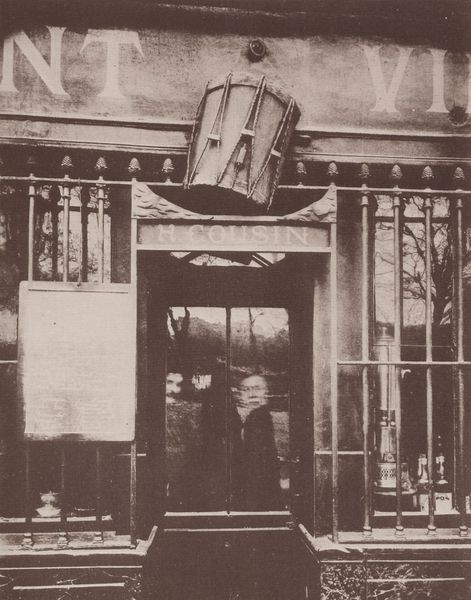
Titel: Ladenschilder, "Au tambour"
Künstler: Jean Eugène Auguste Atget
Schlagwörter: himmel, mann, schatten, bäume, äste, fenster, glas, grau, licht, schaufenster, tür, gebäude, zaun, architektur, mensch, sockel, spiegelung, zweige, gitter, figur, schrift, winter, laden, moment, tafel, fallen, momentaufnahme, unscharf, foto, fotografie, photographie, name, eingang, schild, scheiben, schwarz weiß, trommel, photo, fries, sims, gesims, vergittert, aufnahme, unschärfe, umdrehen, erschrocken, zuruf, vergitterung, fotograph, cousin